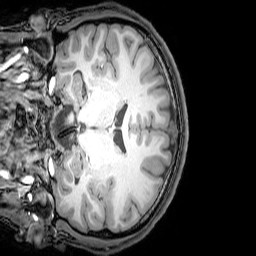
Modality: T1w
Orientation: coronal
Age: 21
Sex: male
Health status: healthy
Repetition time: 0.081 s
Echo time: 0.037 s